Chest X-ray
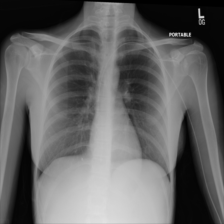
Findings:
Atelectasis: negative
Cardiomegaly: negative
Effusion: negative
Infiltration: negative
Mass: negative
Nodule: negative
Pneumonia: negative
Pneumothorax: negative
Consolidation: negative
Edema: negative
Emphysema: negative
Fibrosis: negative
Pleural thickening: negative
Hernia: negative